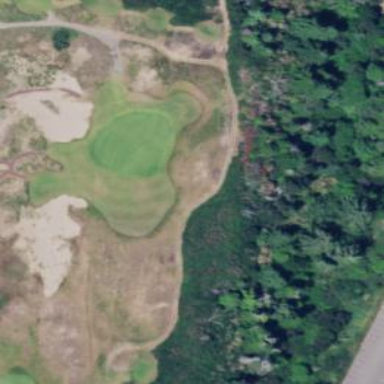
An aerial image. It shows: Golf hole.